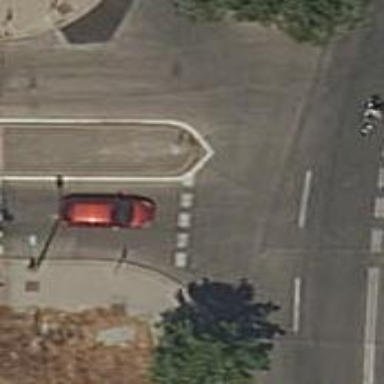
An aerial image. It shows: Road with "give way" sign.